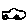
Label: car